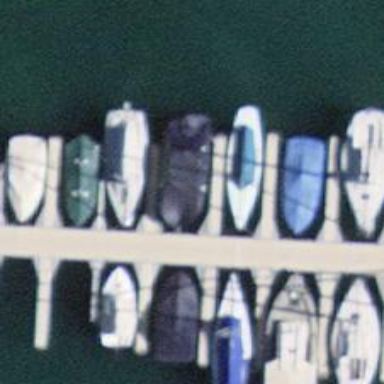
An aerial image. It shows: Man-made pier.